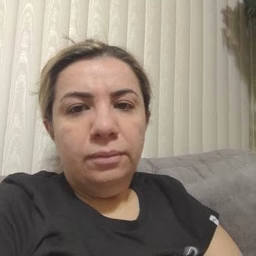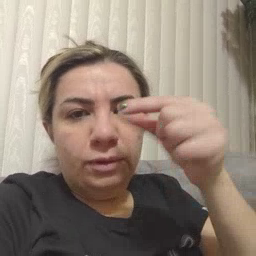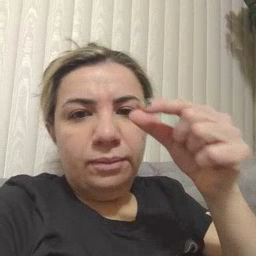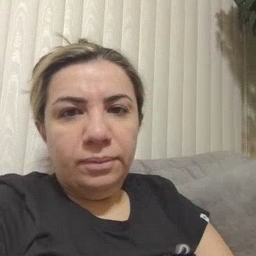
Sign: green